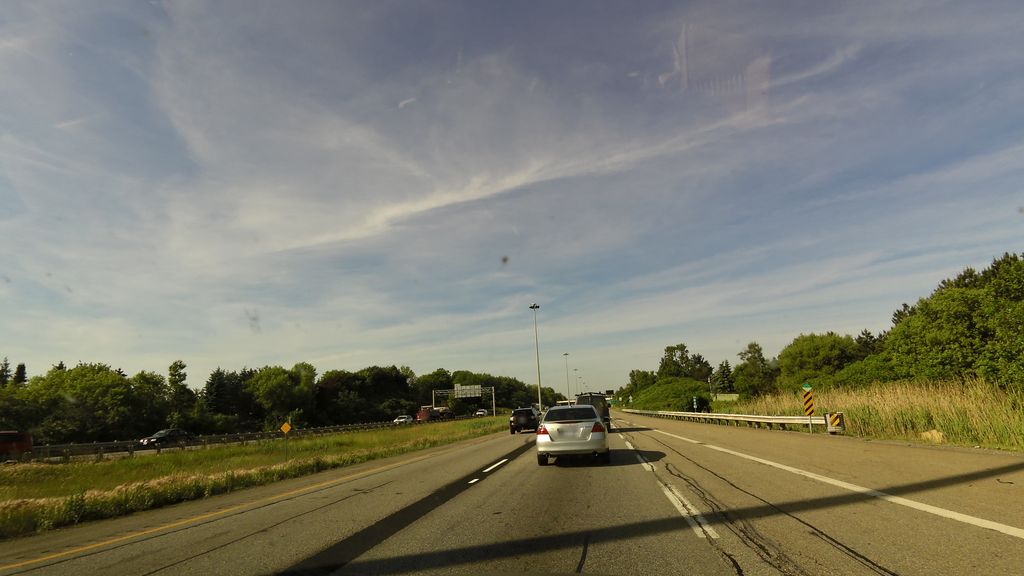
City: hamilton